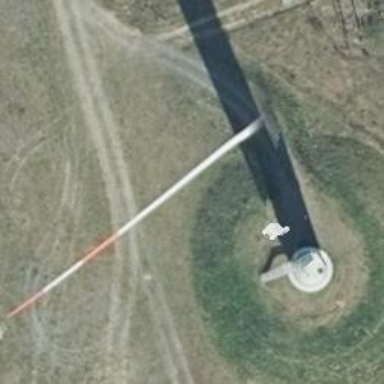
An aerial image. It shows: Wind generator powered by horizontal-axis wind turbine.